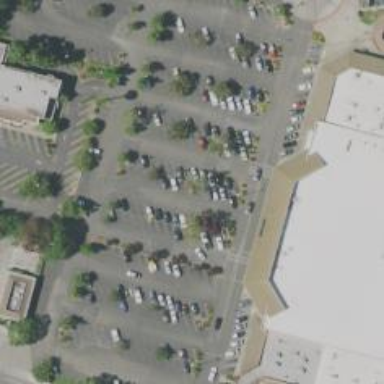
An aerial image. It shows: Parking space.